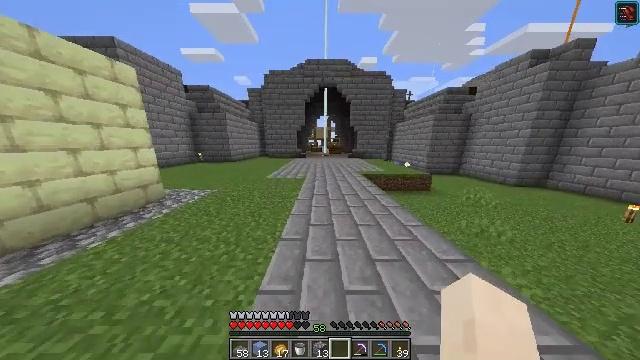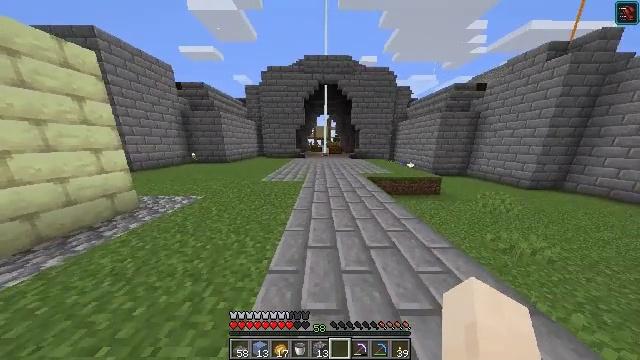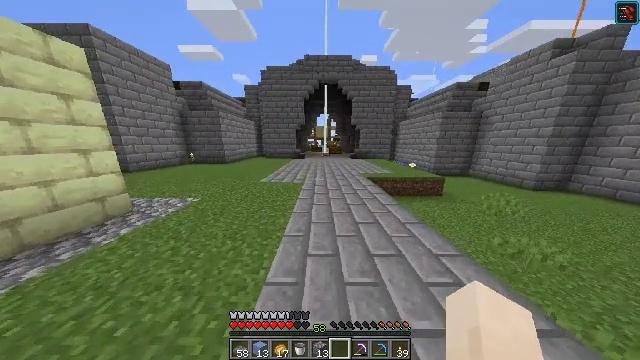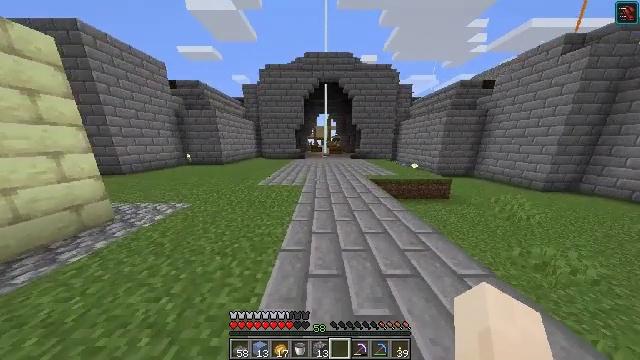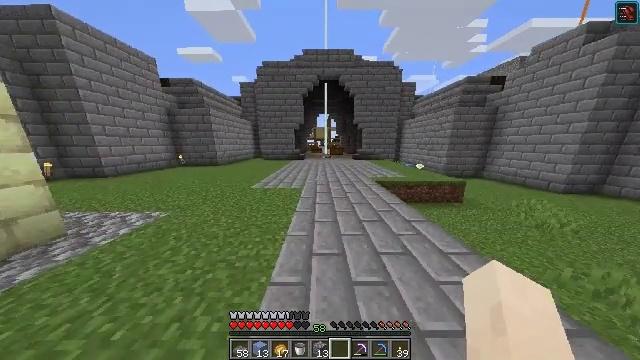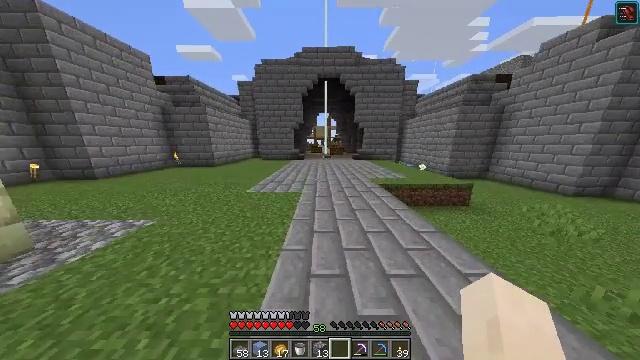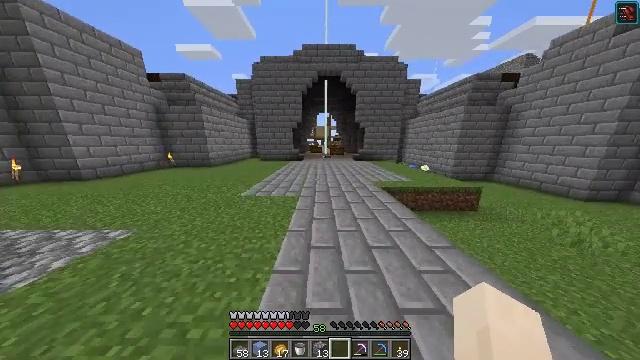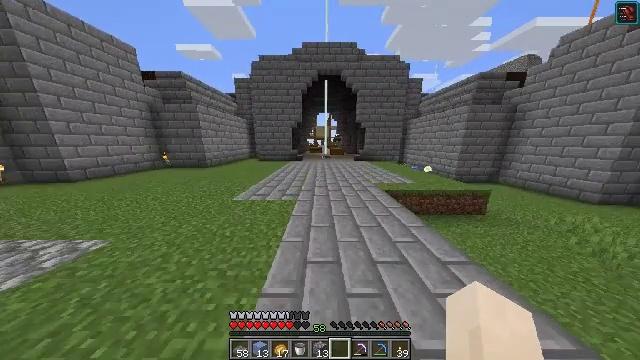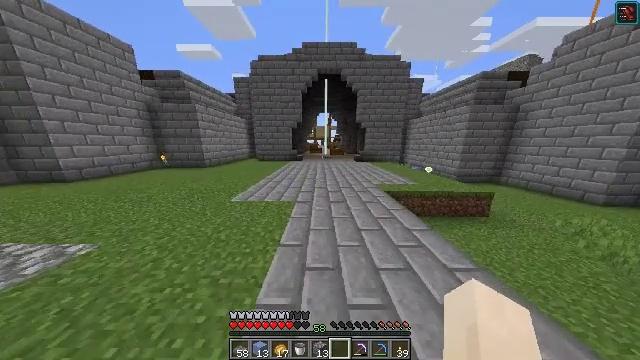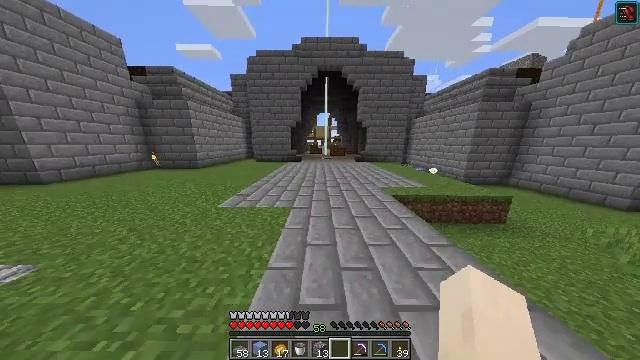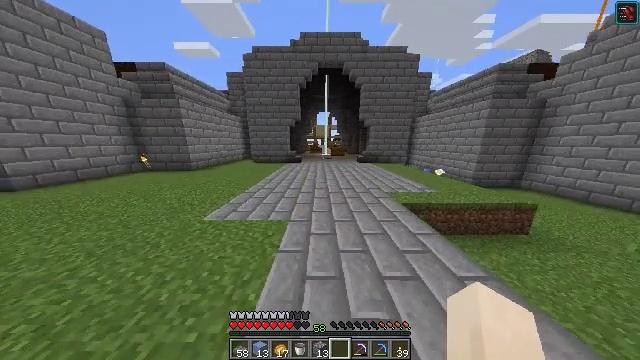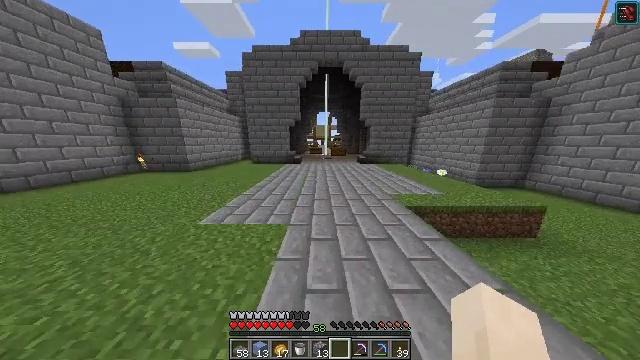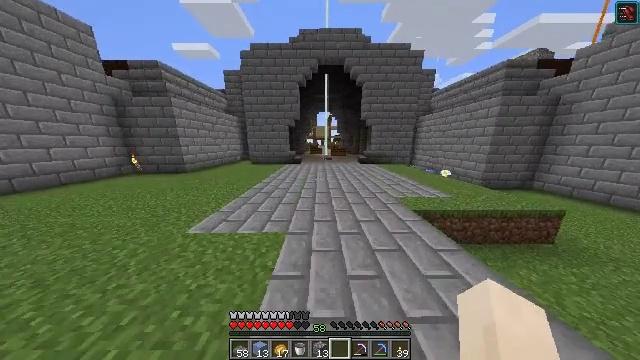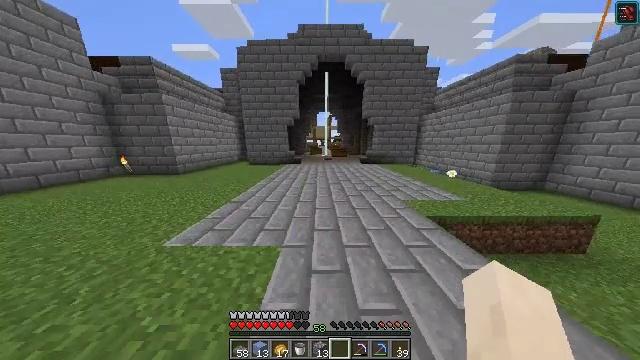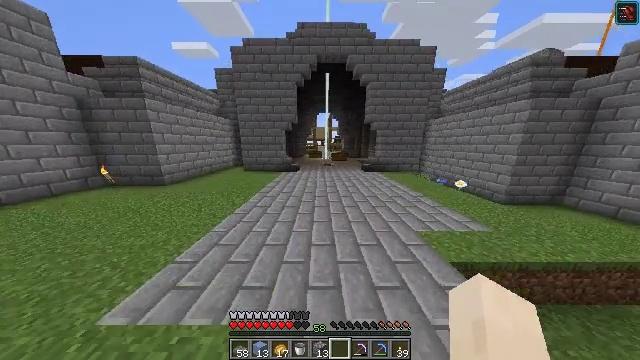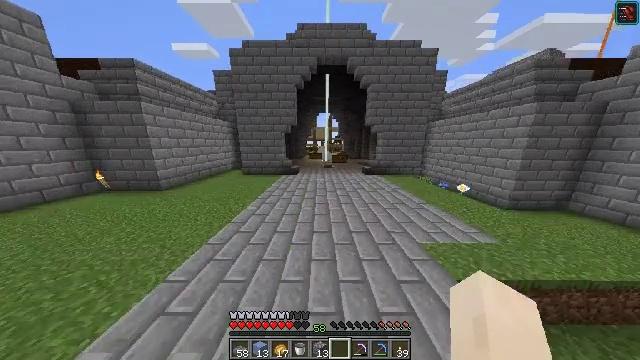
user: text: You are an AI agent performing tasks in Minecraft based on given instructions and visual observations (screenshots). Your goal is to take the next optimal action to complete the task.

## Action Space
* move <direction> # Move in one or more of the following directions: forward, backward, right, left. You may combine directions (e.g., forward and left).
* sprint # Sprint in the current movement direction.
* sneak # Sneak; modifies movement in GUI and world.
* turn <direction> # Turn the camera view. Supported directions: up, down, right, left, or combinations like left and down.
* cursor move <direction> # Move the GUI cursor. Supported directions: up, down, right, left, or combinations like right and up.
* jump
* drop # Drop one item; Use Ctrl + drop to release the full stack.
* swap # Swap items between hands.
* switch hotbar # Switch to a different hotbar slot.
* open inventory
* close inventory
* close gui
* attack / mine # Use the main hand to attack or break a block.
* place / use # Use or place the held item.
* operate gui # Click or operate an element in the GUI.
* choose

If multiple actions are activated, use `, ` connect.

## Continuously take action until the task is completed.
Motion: motion action
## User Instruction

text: Collect the stone brick slab for building.
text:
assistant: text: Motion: move forward
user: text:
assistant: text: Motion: move forward
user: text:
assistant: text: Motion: move forward
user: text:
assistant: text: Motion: move forward
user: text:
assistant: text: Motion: move forward
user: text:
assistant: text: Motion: move forward
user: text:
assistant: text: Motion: move forward
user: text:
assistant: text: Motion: move forward
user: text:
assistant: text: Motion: move forward
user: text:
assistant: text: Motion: move forward
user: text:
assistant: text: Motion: move forward
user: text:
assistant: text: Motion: move forward
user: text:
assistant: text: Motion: move forward
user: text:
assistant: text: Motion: move forward, jump
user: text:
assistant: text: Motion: move forward, jump
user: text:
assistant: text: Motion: move forward, jump
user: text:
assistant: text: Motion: move forward, jump
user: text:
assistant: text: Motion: move forward, jump
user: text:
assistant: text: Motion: move forward, jump
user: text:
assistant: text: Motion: move forward, jump
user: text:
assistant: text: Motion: move forward, jump
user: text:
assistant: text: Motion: move forward, jump
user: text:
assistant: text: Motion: move forward, jump
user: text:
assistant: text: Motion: move forward, turn right and down
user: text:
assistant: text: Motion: turn right and down
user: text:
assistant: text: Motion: turn right and down
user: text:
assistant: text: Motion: turn right
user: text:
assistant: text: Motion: turn right
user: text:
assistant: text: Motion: no_op
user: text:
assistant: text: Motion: no_op